Question: > Create a function that takes a file name (and path if needed) as the argument. In the function, open and read in the file mountains.csv. Use a try/catch to be sure the file exists and is readable. If the file location is wrong or it can't be opened, print an error that begins with "Error:". (You can test it with a junk path or filename that doesn't exist.)Split each line by the comma, and make a dictionary where the key is the mountain name (the first element) and the height is the value, the second element. Make sure to convert the height to a number. Then print the keys and values of the dictionary using .items(), in readable sentences that say, for instance, "The height of K2 is 8611 meters." Return the dictionary at the end of the function.Reminder about print with {} in your string: use print(string.format(variable)) to fill in the {} with your variable. If there are 2 {}'s, use .format(var1, var2)
This is what I got so far:
'''
import csv
def mountain_height(filename):
""" Read in a csv file of mountain names and heights.
Parse the lines and print the names and heights.
Return the data as a dictionary.
The key is the mountain and the height is the value.
"""
mountains = dict()
msg = "The height of {} is {} meters."
err_msg = "Error: File doesn't exist or is unreadable."
# TYPE YOUR CODE HERE.
with open('mountains.csv', 'r') as handle:
reader = csv.reader(handle, delimiter=',')
for row in reader:
name = row[0]
height = row[1]
int(height)
dictionary = {name: height}
for k,v in dictionary.items():
print(k,v)
return dictionary
'''
And there's the csv file:

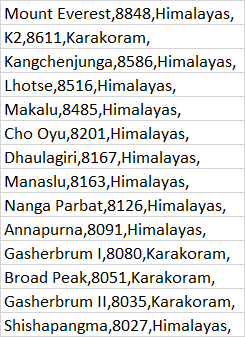
Answer: You're nearly there. You simply need to add an entry to 'mountains' for each iteration of the loop:
'''
mountains = dict()
with open('mountains.csv', 'r') as handle:
reader = csv.reader(handle, delimiter=',')
for row in reader:
name = row[0]
height = row[1]
mountains[name] = int(height)
'''